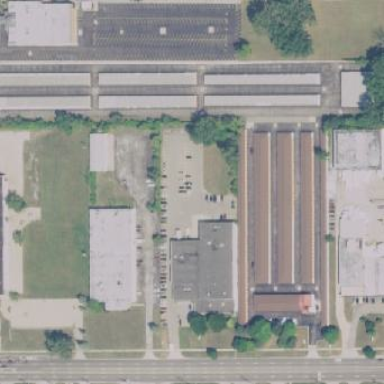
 known as Public Storage according to Wikipedia."